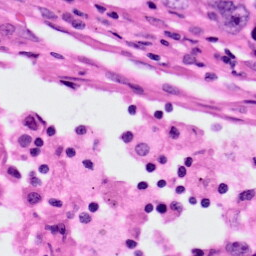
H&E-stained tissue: Lung